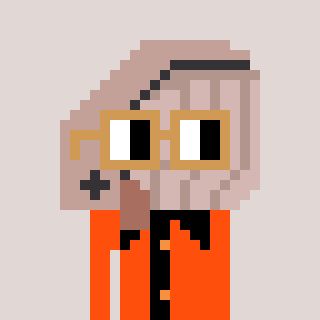
a pixel art character with square brown glasses, a whale-shaped head and a orange-colored body on a warm background